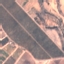
Land use / land cover: PermanentCrop